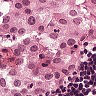
Metastatic tissue present: yes